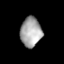
Tissue: lung
Cell type: Myeloid cells
Senescence score: 0.2304
Nuclear area (px): 610
Mean DAPI intensity: 165.941